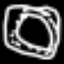
Label: donut